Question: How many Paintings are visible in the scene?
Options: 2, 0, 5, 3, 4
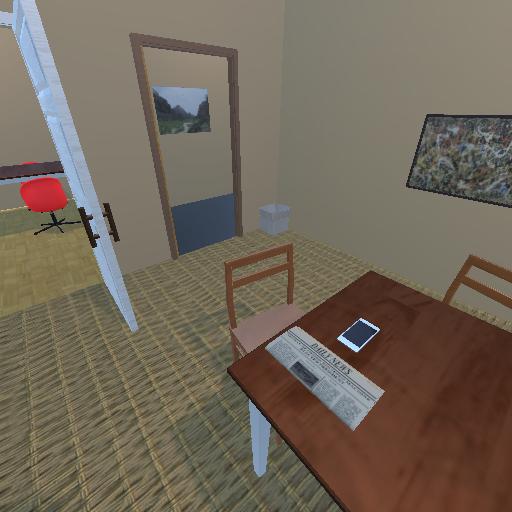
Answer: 2